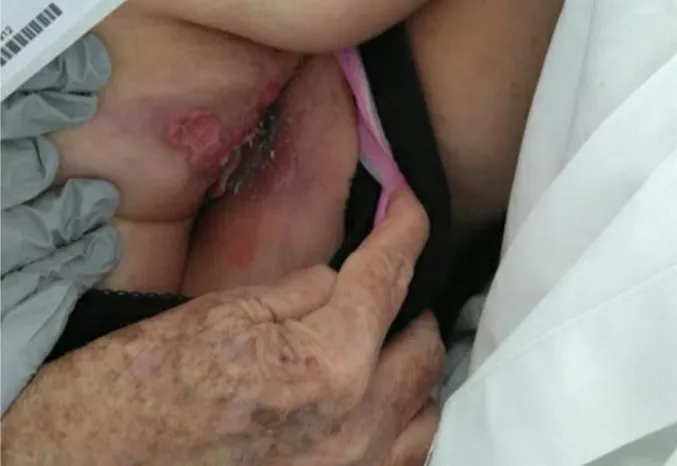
Image showing large exophytic friable lesions with heaped-up edges localized around the anal canal, representing anal squamous cell carcinoma.
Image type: medical_photograph (skin_photograph)